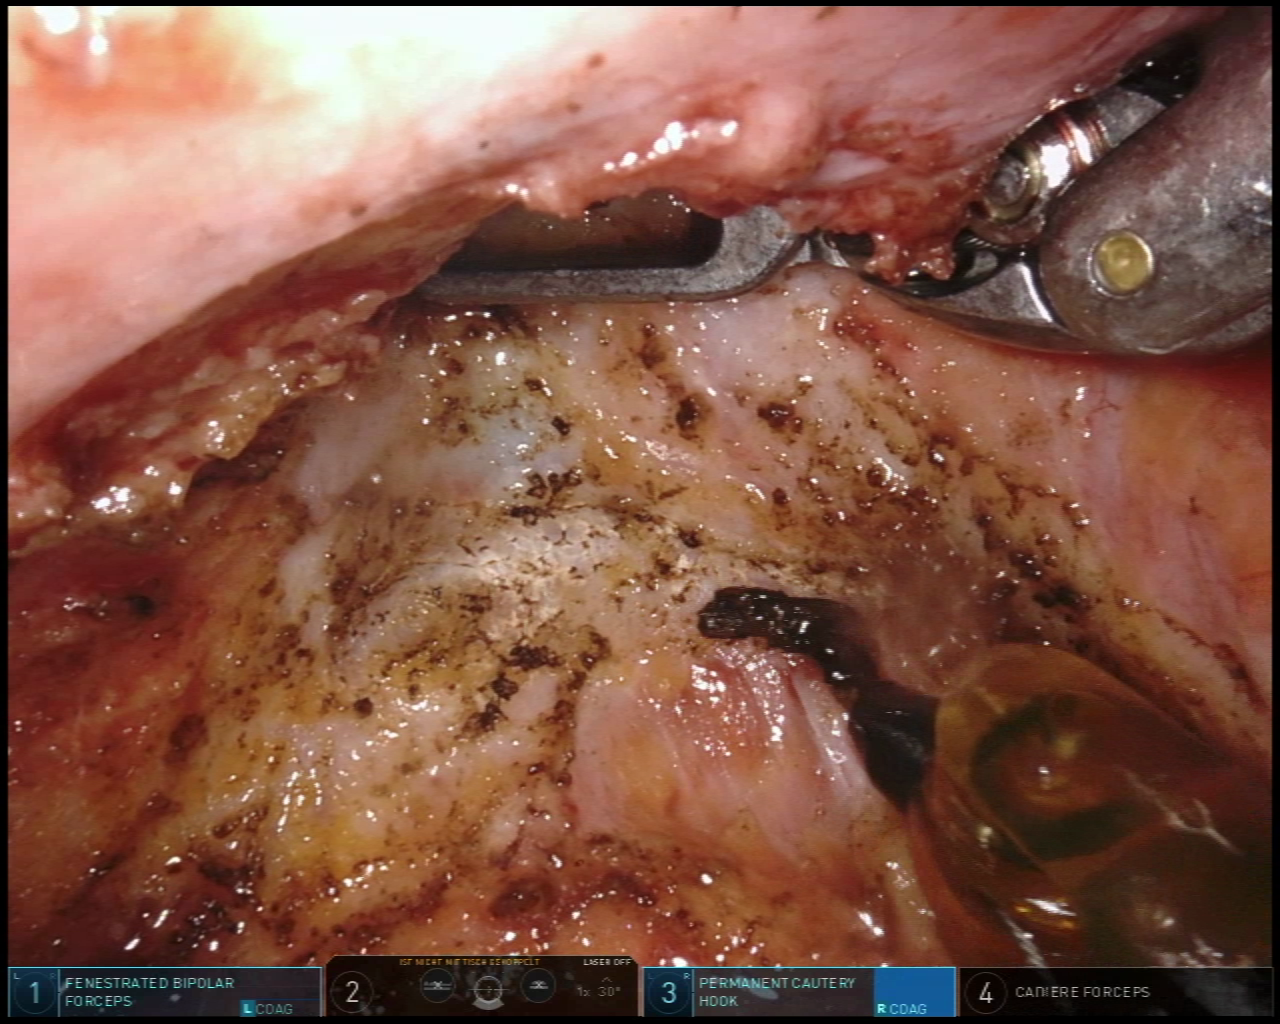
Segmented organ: vesicular_glands
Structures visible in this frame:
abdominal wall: no
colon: no
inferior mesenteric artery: no
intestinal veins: no
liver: no
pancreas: no
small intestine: no
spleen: no
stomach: no
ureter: no
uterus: no
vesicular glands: yes